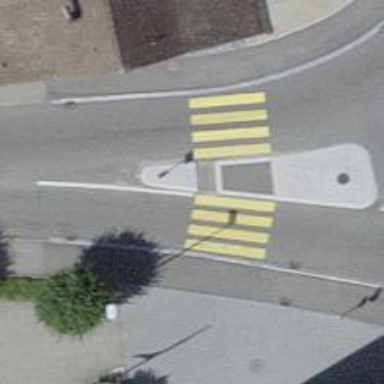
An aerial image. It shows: Footway located on traffic island.